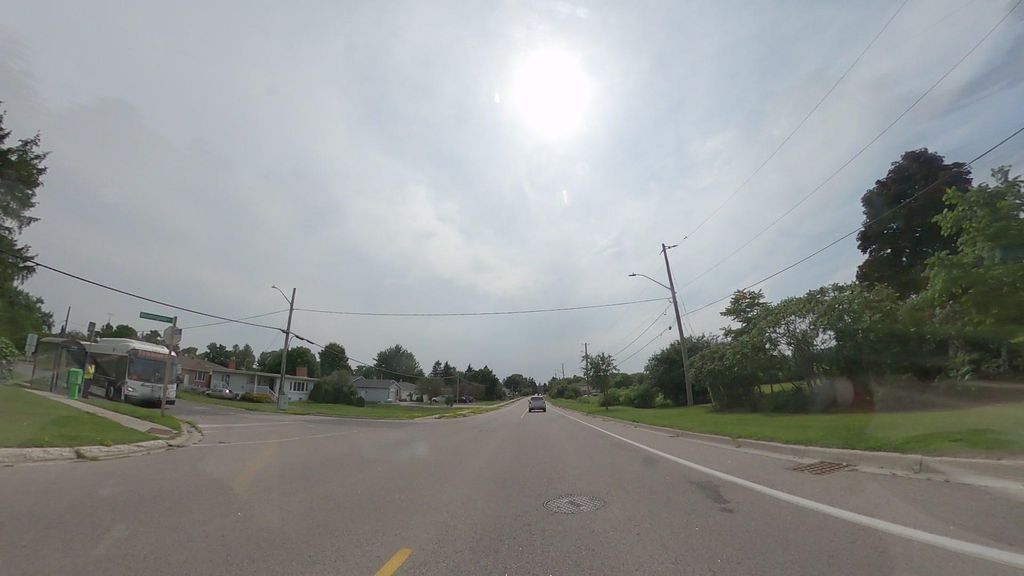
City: kitchener-waterloo